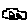
Label: car